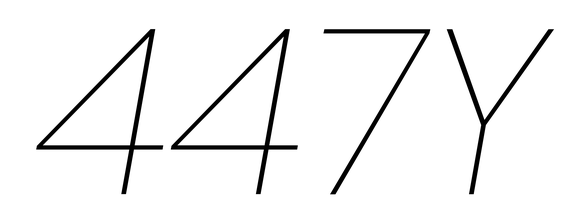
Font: Poppins-ThinItalic